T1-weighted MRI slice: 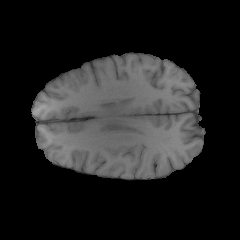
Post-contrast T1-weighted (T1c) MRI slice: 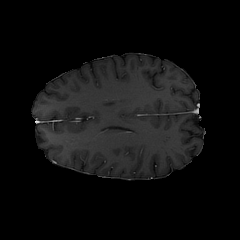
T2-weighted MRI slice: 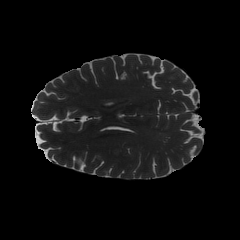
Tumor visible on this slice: no